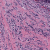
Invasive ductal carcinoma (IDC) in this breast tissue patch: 0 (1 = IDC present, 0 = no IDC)